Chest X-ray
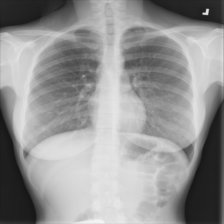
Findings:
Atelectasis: negative
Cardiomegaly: negative
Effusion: negative
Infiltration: negative
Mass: negative
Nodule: negative
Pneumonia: negative
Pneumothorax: negative
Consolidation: negative
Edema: negative
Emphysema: negative
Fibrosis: negative
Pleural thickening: negative
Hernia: negative